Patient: sex F, age 55
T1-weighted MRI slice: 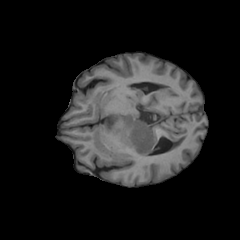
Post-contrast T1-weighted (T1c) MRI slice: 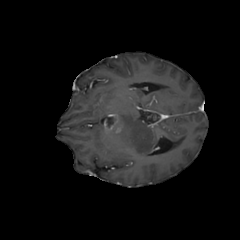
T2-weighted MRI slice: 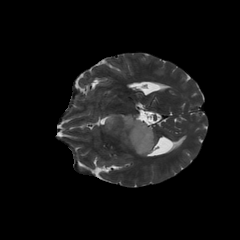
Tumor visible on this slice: yes
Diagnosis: Glioblastoma, IDH-wildtype
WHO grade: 4